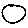
Label: circle